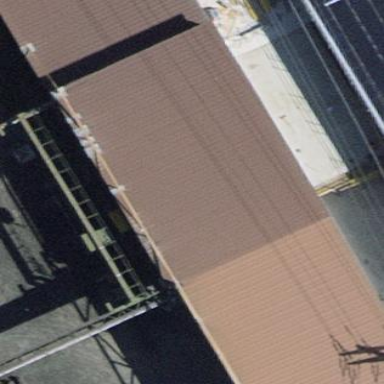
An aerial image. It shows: Industrial building.